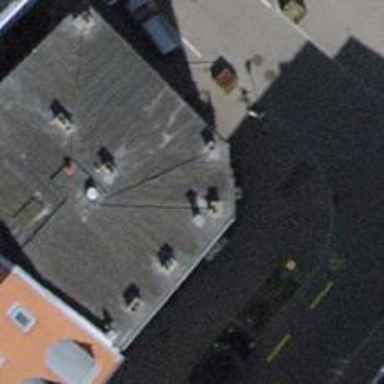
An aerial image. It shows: Cafe.